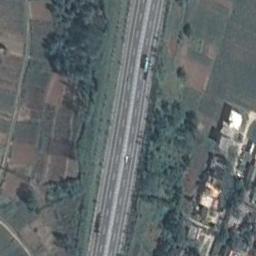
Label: freeway